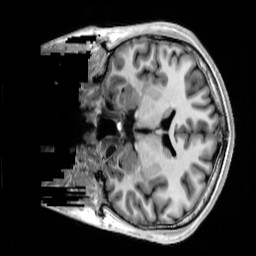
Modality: T1w
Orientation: coronal
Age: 27
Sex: male
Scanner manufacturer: siemens
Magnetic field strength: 3 T
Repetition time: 4 s
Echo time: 0.00289 s